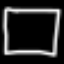
Label: square